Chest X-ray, PA view. Patient: 66 years old, sex F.
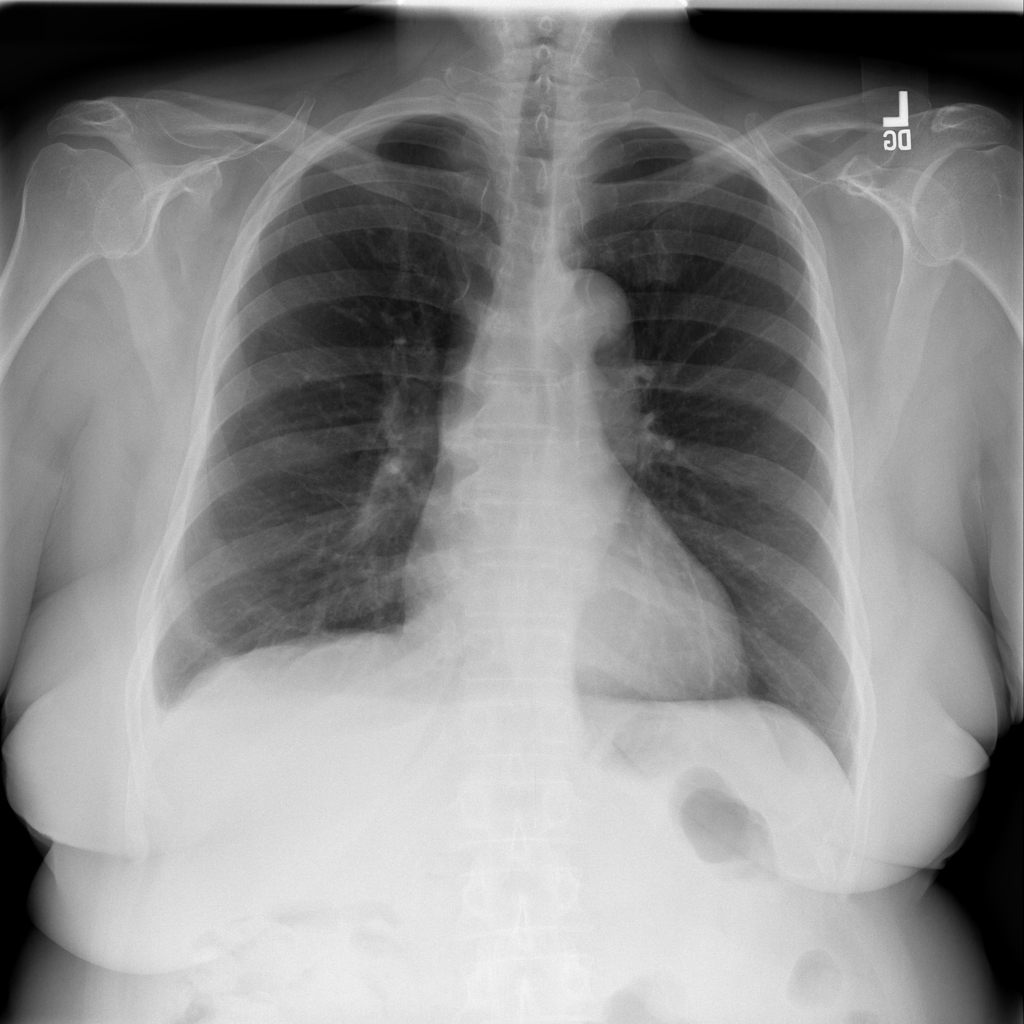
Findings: Pleural_Thickening